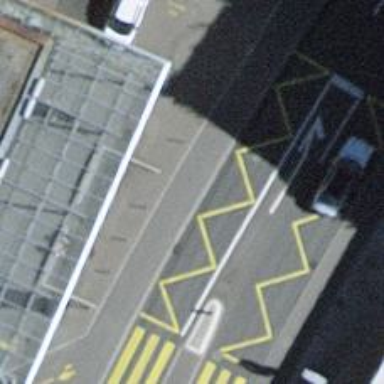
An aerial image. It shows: Platform for public transport. The platform is located by the road.